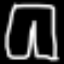
Label: pants